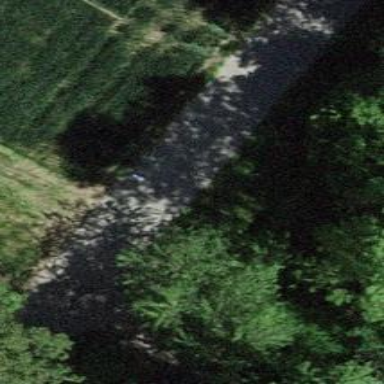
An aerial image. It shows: Paved track road with grade1 track type.